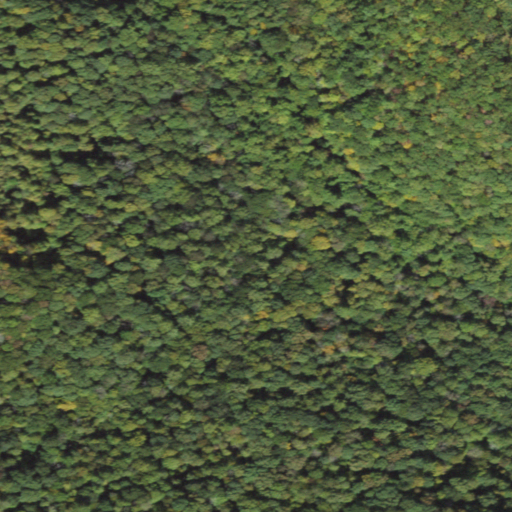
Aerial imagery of valley in Pennsylvania named Flugey Hollow containing deciduous forest, mixed forest, and evergreen forest